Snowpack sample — Buffalo Mountain, Silverthorne, Colorado, USA (1/25/25, 10:11 AM MST)
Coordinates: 39.6222, -106.1139
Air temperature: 22 °F
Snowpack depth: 110 cm
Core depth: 20 cm
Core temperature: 48.2 °F
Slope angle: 12°, slope face: 102°
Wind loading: high
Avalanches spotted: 0
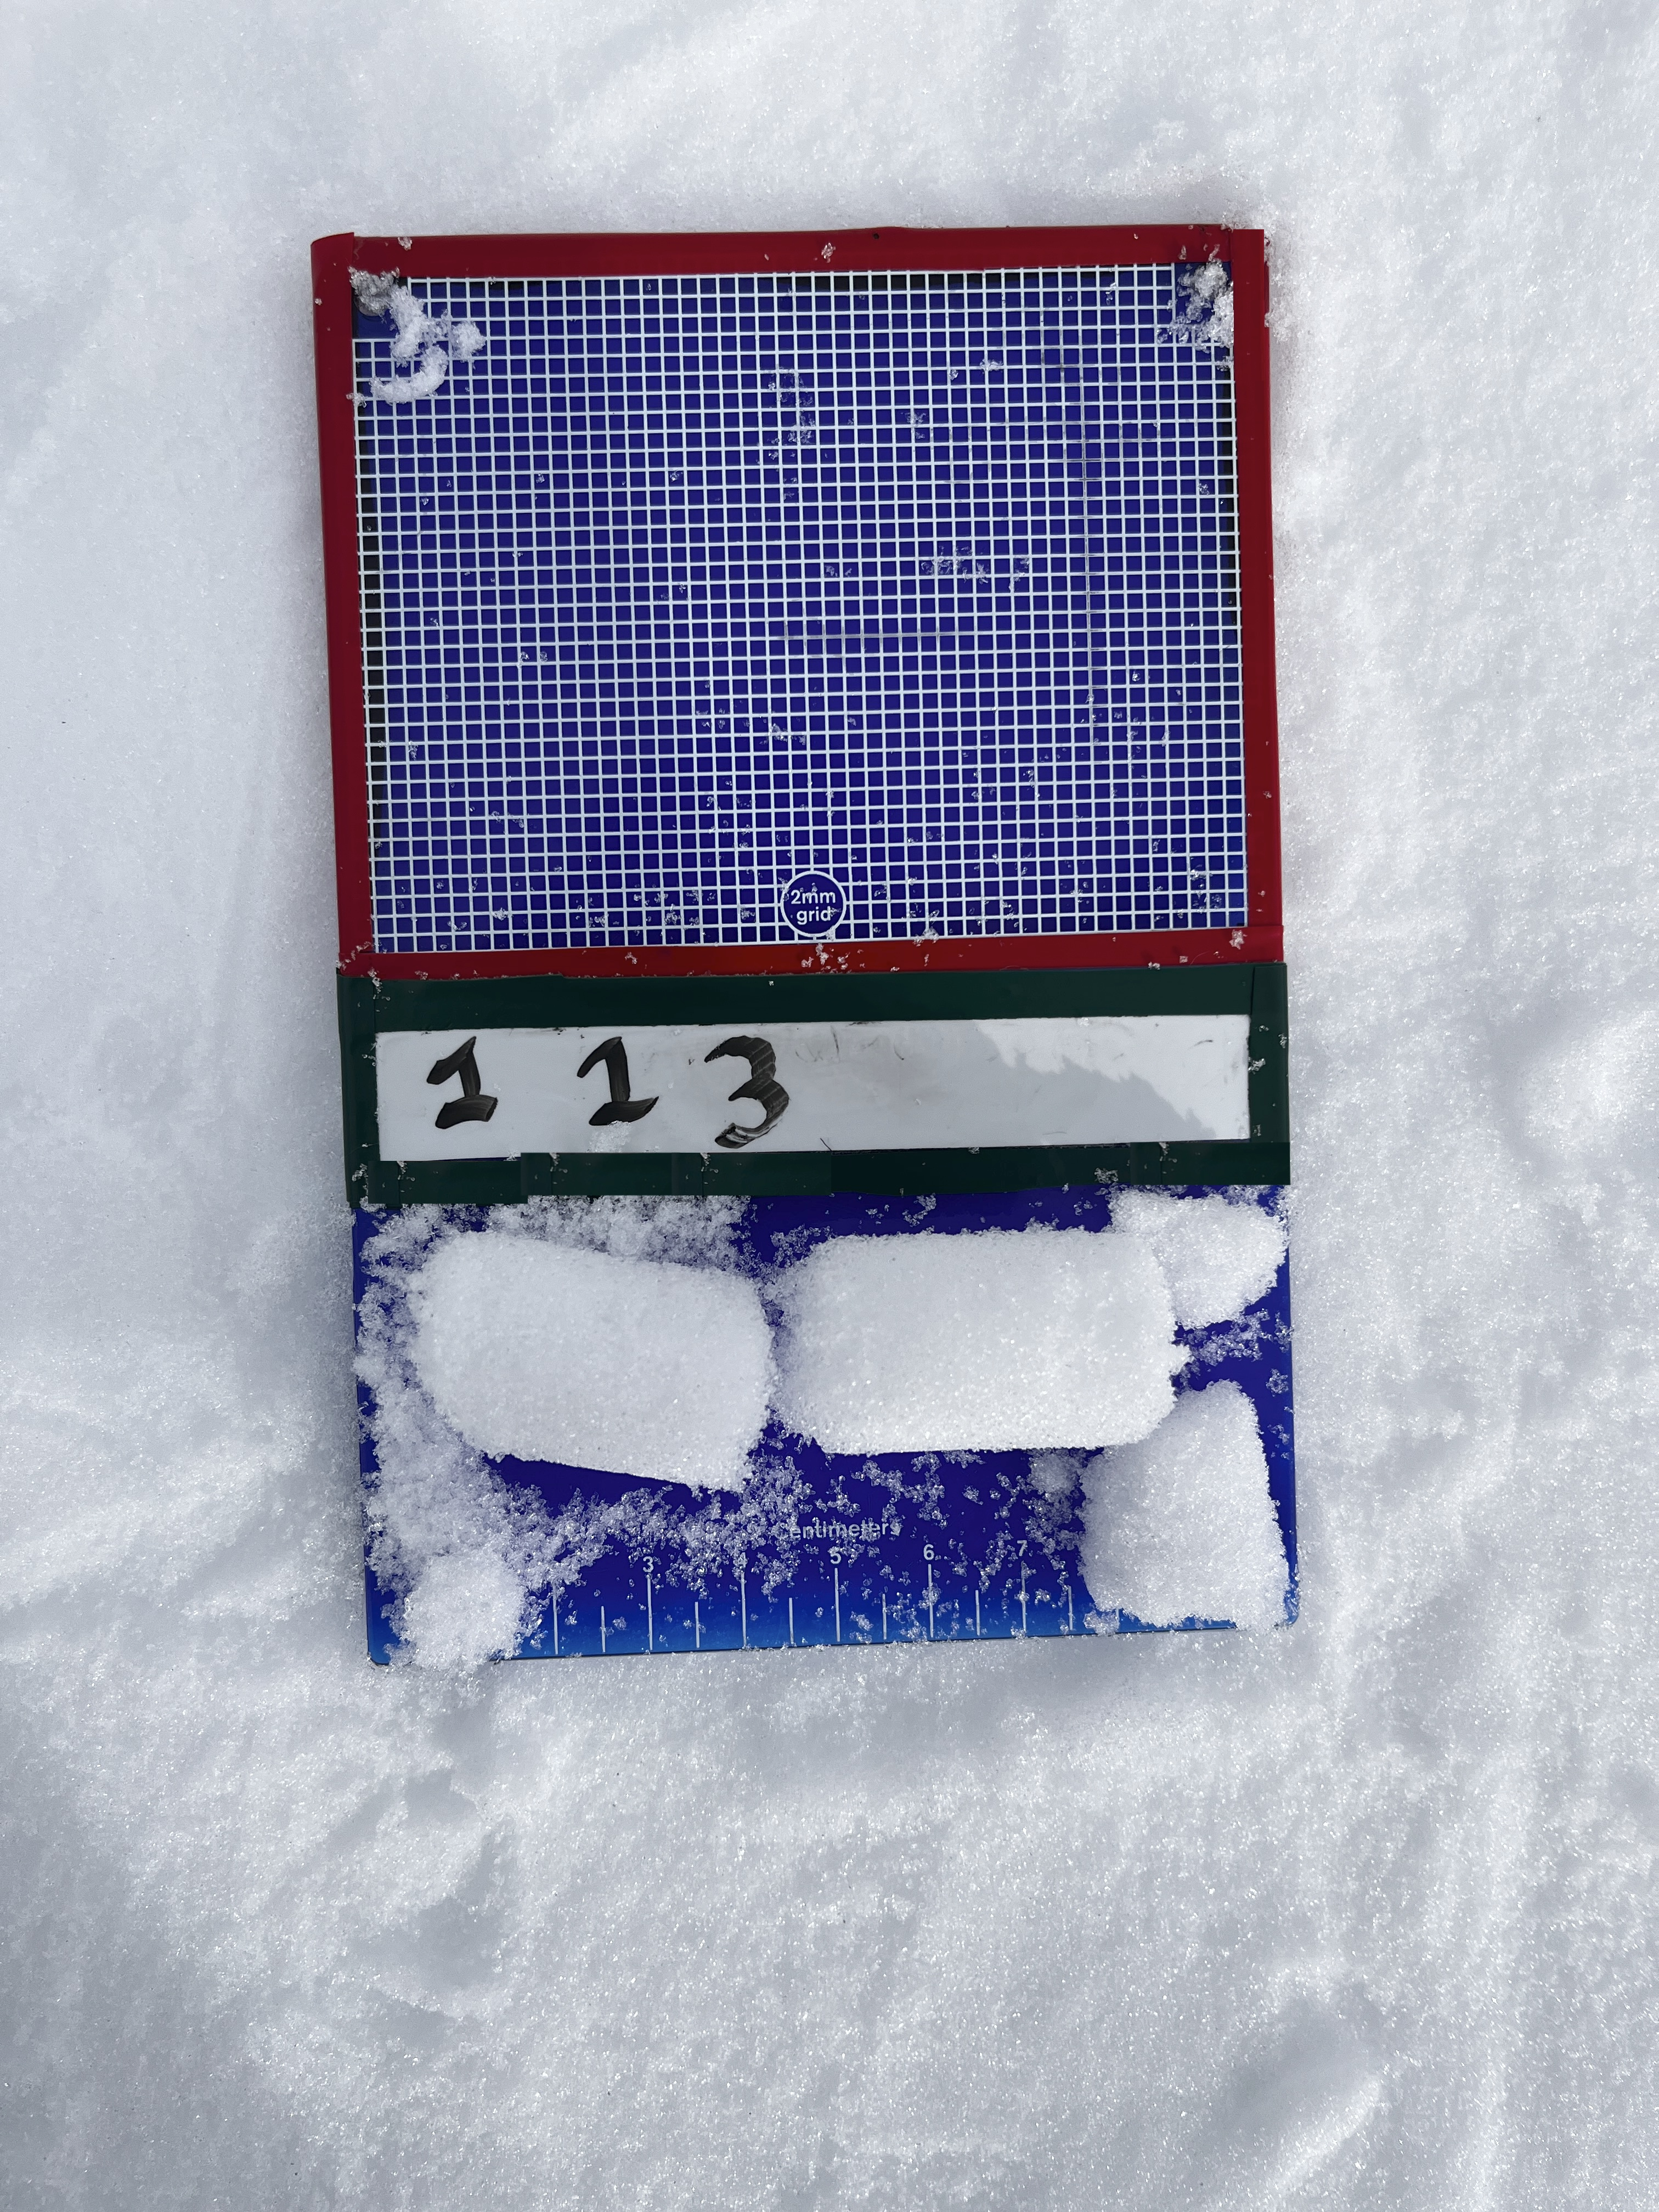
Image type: crystal_card
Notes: No avalanches nearby, collected on the outskirts of a fire break 15 meters from the treeline, on way to Buffalo and Red Mountain